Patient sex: M
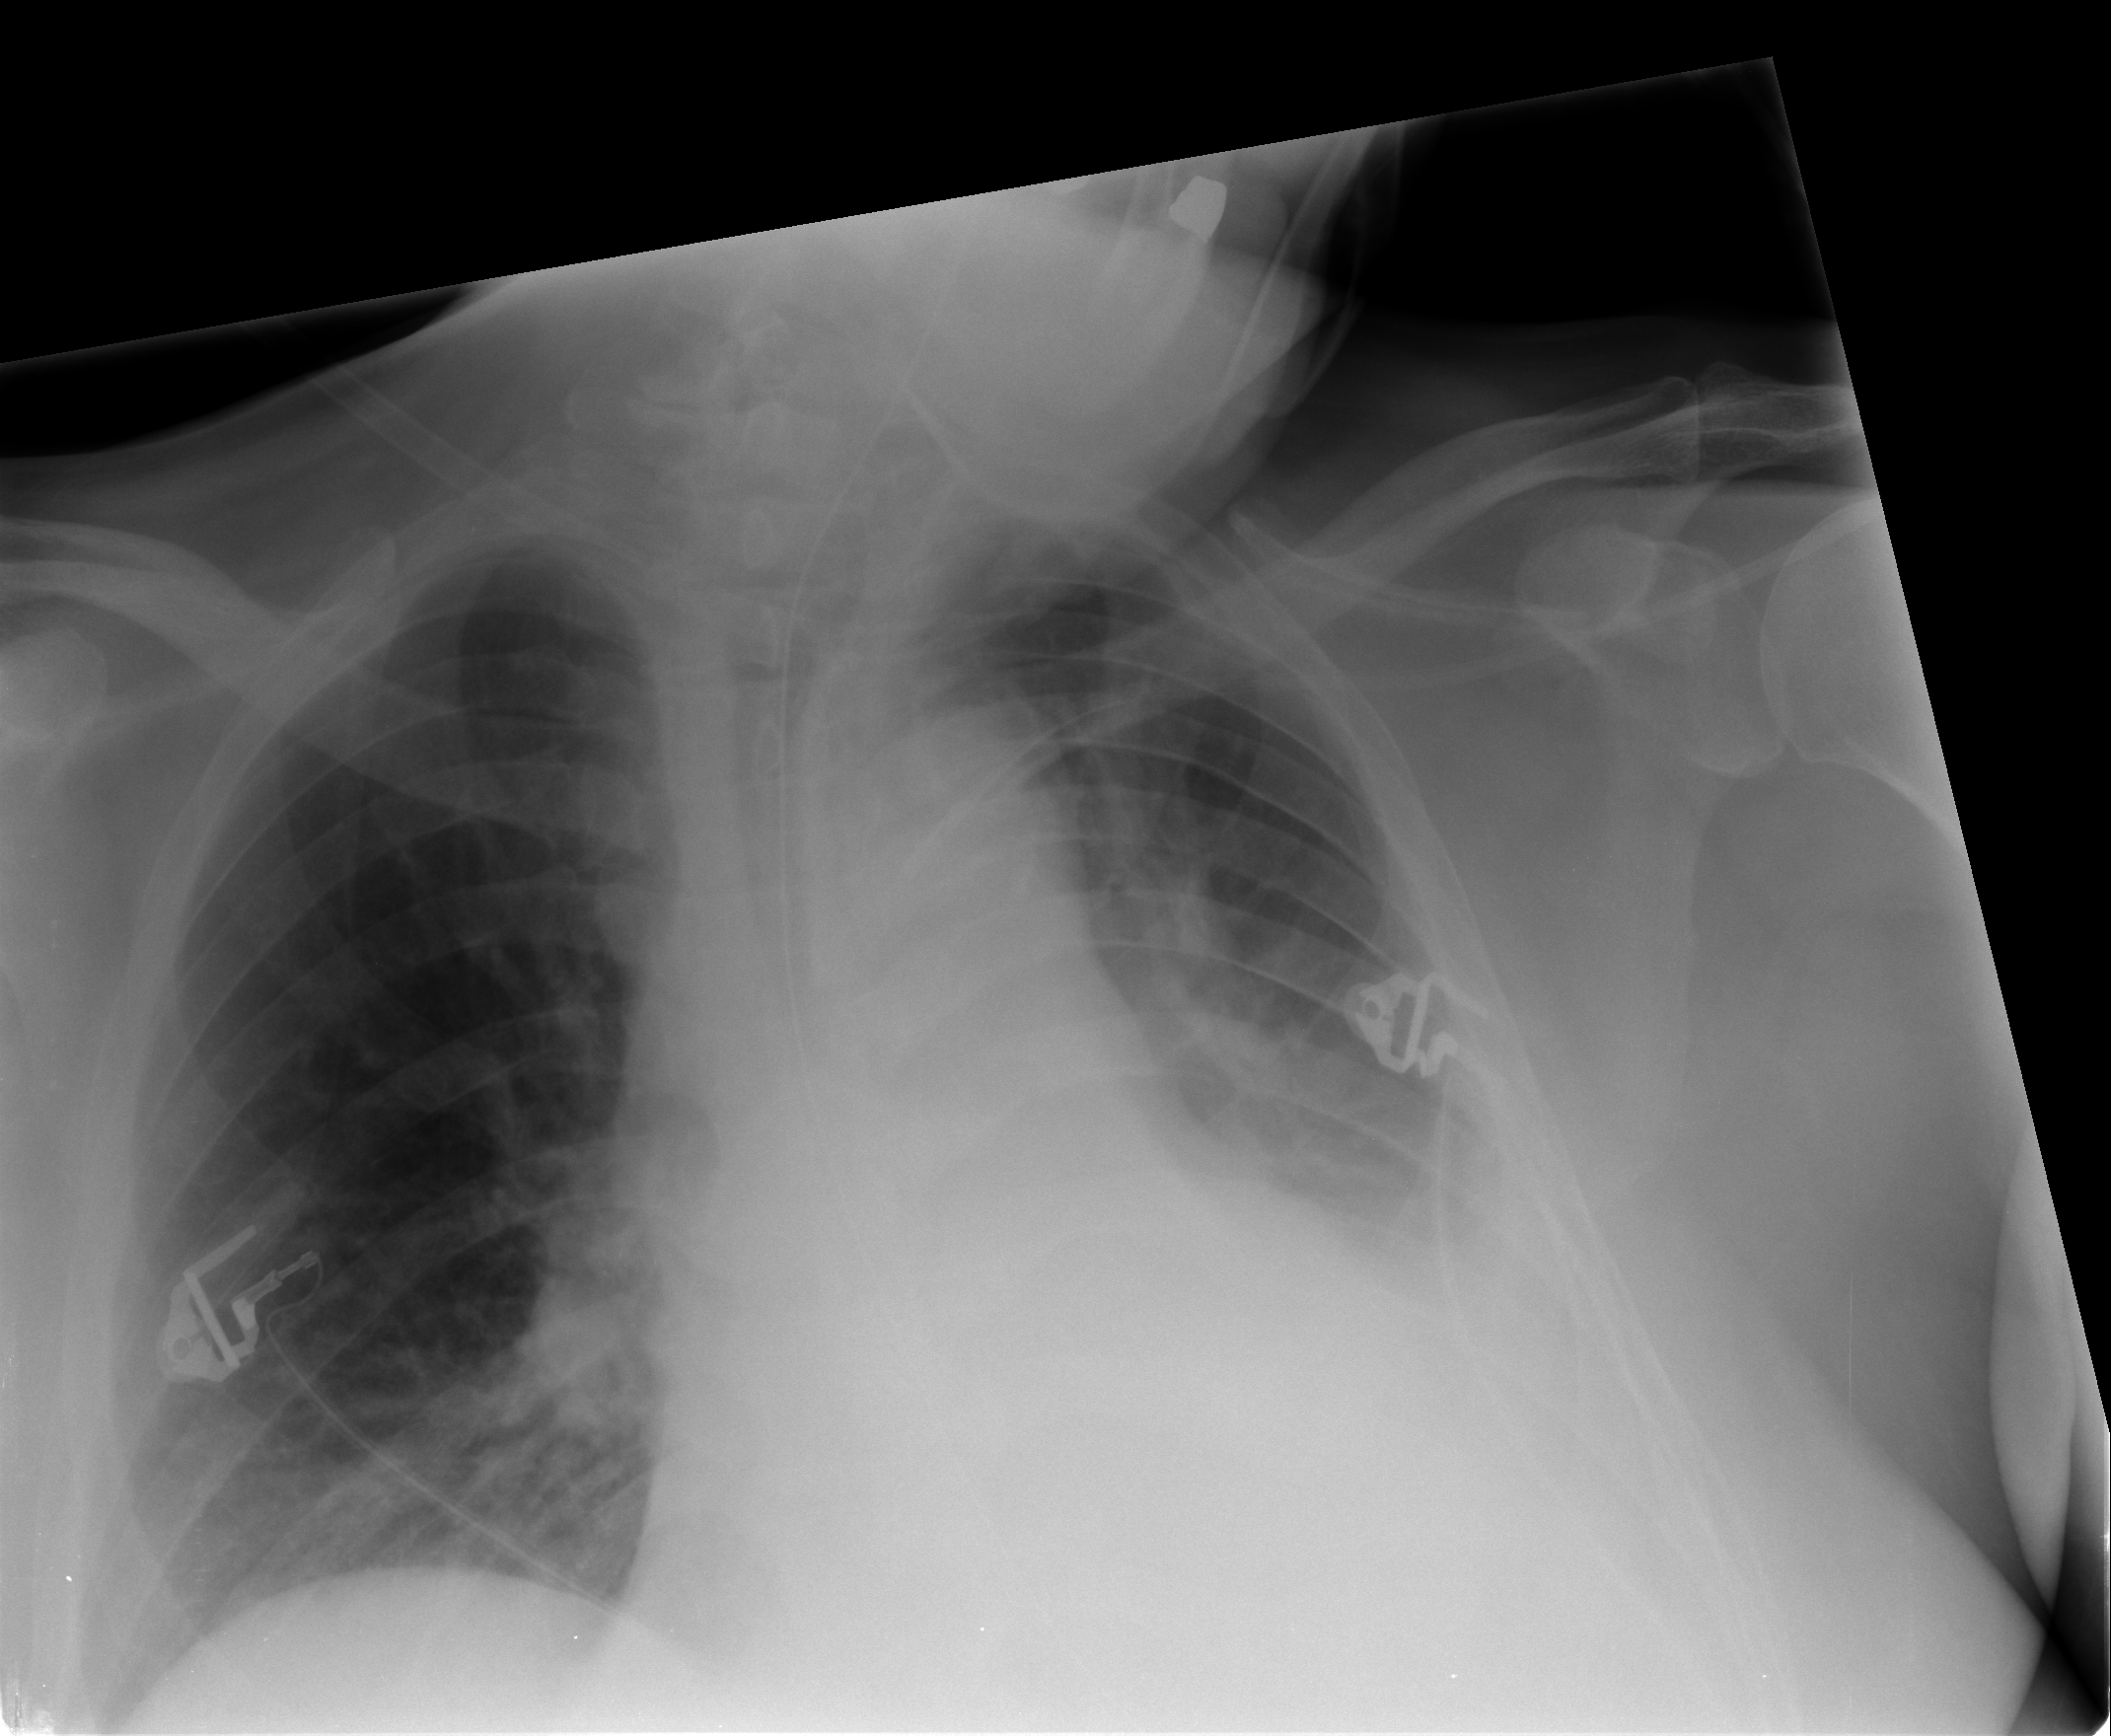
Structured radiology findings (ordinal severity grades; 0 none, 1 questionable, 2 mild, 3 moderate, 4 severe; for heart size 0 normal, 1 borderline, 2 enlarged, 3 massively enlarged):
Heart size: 2
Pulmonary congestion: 1
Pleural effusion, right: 0
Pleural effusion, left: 2
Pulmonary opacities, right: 1
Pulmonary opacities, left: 1
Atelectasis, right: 1
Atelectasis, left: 2